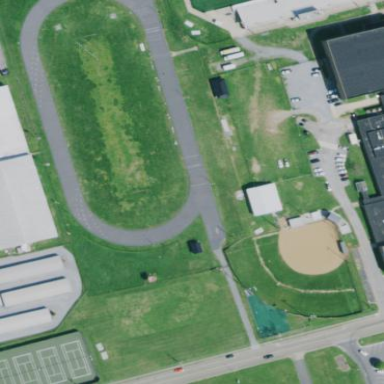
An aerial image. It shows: Track located within leisure land area.